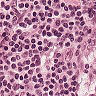
Metastatic tissue present: no